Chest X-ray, PA view. Patient: 43 years old, sex M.
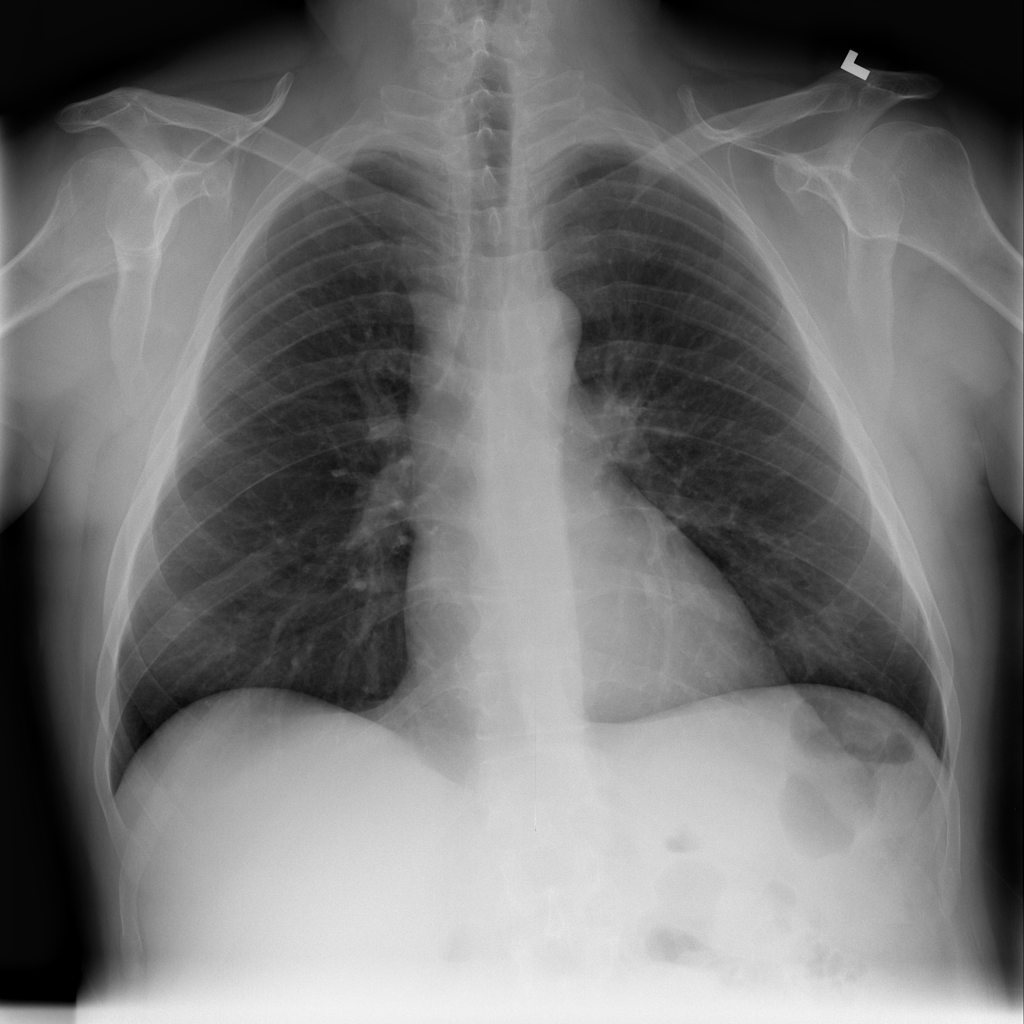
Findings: No Finding